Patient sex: F
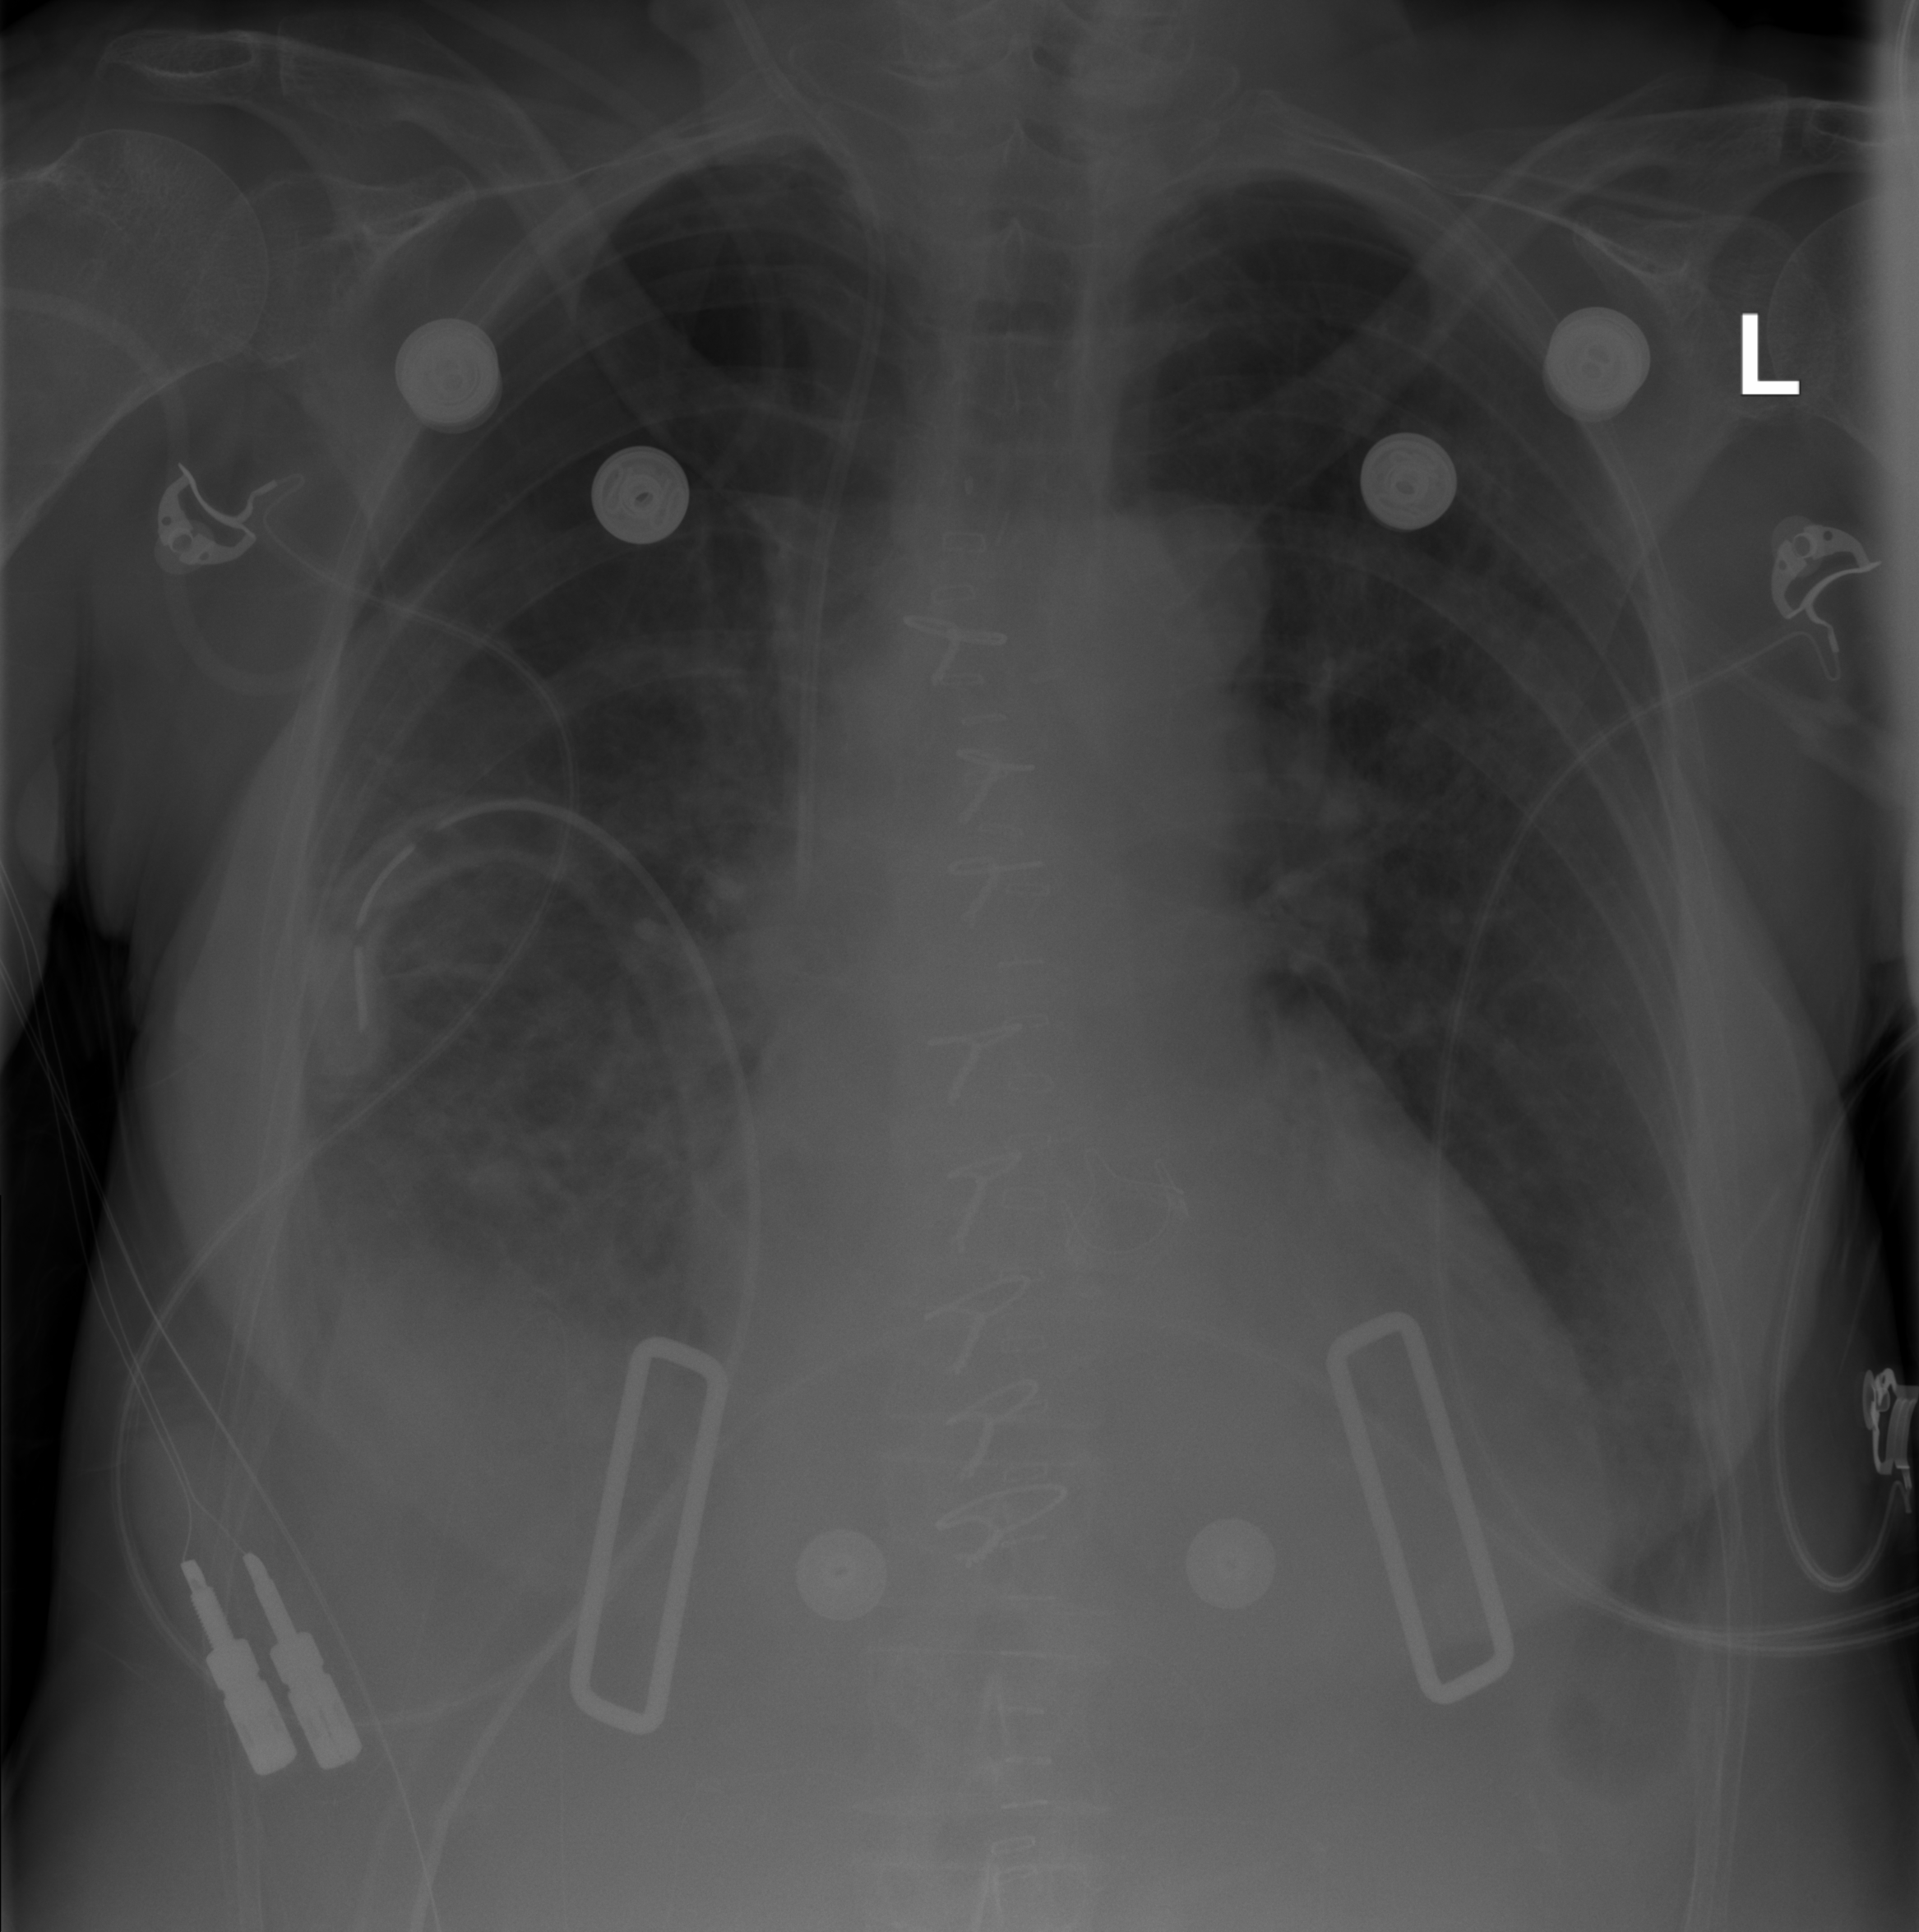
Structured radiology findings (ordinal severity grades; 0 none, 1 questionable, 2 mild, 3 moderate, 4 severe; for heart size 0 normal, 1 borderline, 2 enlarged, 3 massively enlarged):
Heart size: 1
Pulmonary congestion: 3
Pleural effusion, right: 2
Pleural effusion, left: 0
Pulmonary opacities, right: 3
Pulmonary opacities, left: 2
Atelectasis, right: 2
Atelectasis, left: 2